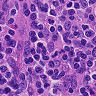
Metastatic tissue present: no